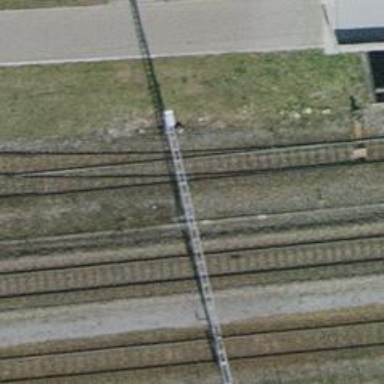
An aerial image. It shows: Single-track electrified railway yard with contact line electrification.